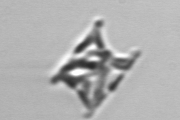
Label: Eucampia